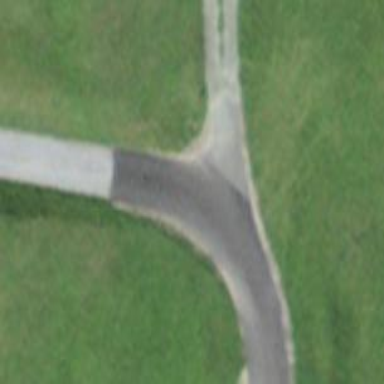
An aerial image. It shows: Unclassified road with asphalt surface and grade1 tracktype.